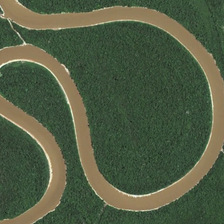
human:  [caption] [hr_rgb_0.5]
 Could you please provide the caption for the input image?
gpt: a winding yellow river is through a piece of green forest .

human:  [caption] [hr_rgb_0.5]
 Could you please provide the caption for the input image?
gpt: this is a curved river with many trees .

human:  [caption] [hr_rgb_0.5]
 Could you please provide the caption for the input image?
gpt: the water is brown and the trees are green .

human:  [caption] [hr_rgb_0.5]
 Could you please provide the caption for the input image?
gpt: a winding yellow river is through a piece of green forest .

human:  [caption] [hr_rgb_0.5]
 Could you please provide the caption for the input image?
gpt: this is a curved river with many trees .